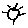
Label: sun